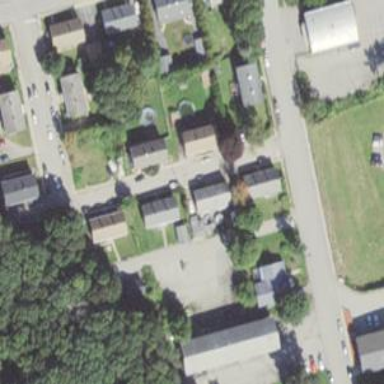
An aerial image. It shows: Residential driveway serving as service road.